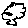
Label: tree